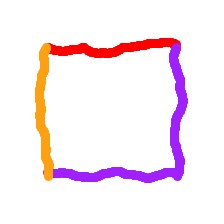
Shape: square